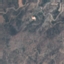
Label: HerbaceousVegetation